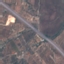
Land use / land cover class: Highway